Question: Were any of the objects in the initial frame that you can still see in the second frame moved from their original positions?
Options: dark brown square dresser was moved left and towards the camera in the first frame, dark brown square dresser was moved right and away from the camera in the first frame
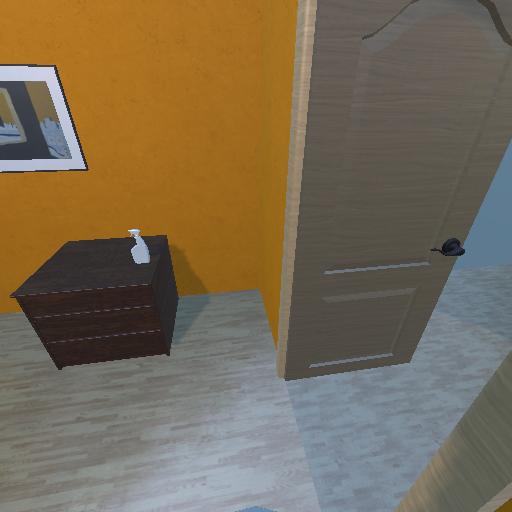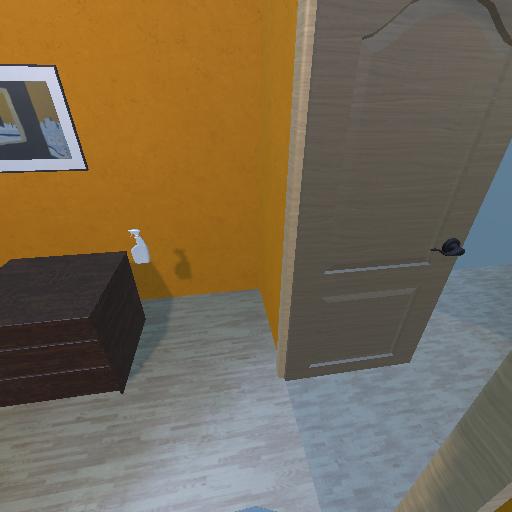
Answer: dark brown square dresser was moved left and towards the camera in the first frame